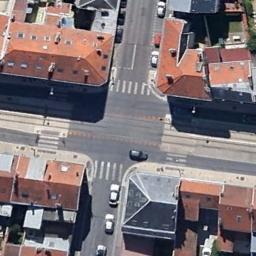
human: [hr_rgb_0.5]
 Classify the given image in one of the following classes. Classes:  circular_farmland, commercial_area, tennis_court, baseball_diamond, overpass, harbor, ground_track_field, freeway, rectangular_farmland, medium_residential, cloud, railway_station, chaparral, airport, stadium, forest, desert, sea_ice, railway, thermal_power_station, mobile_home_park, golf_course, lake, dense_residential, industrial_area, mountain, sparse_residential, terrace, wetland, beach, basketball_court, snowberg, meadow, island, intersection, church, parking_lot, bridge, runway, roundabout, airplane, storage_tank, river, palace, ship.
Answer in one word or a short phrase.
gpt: intersection